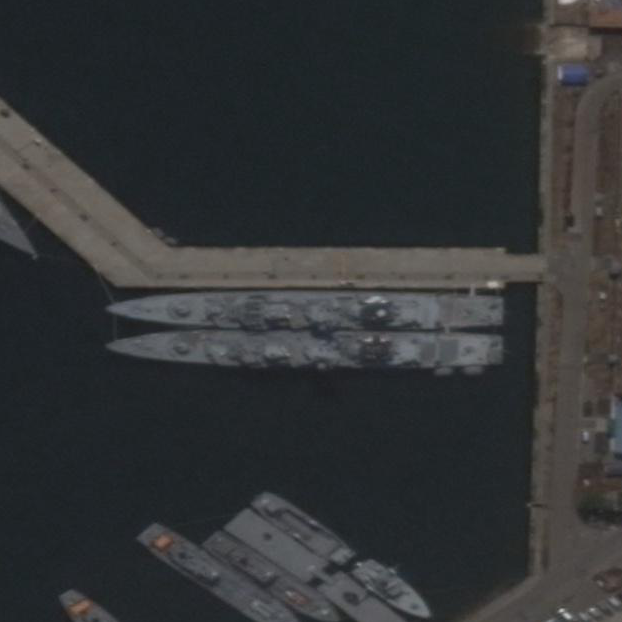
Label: cruiser